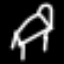
Label: bed